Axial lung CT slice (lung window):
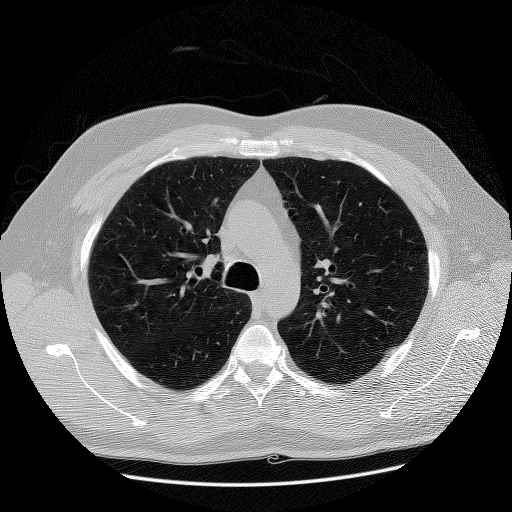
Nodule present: no